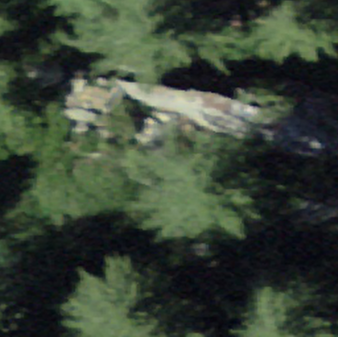
Label: bouldering_area